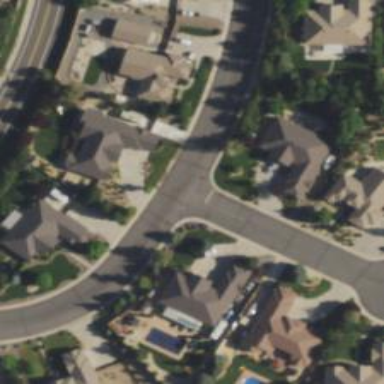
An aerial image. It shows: Residential road with asphalt surface and separate sidewalk.